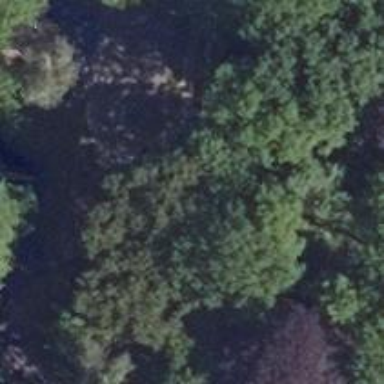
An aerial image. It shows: Single tag "natural: tree."